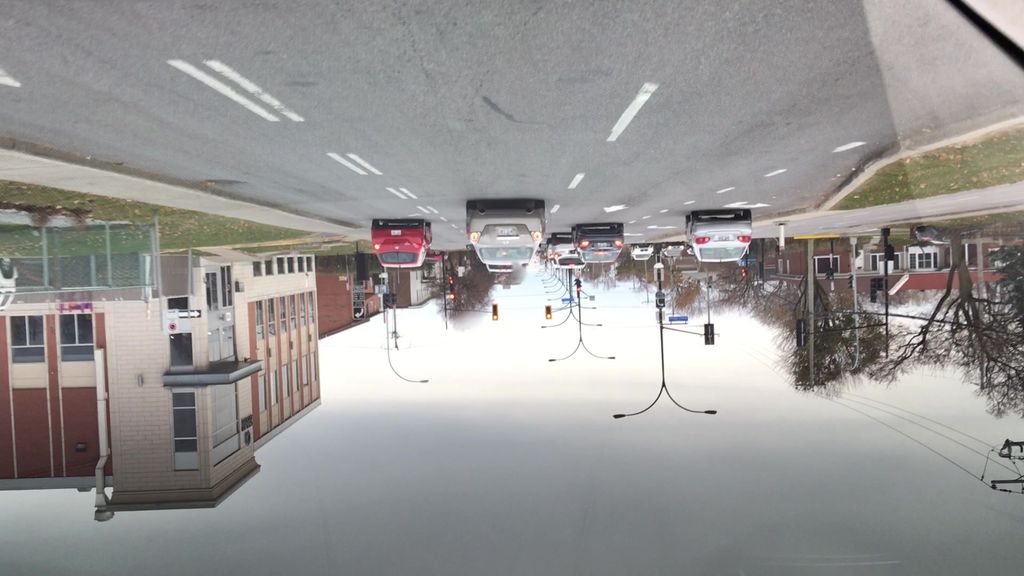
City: montreal